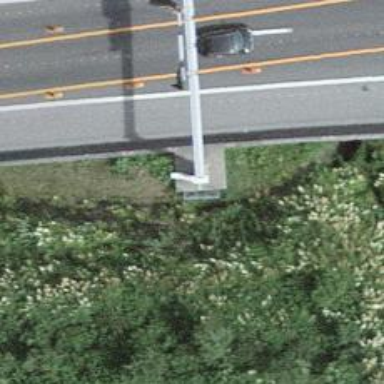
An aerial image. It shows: Gantry with signals.